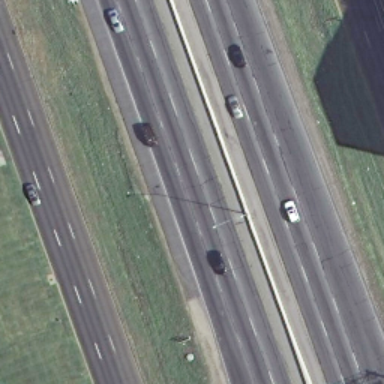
There are some straight freeways with cars on the roads .